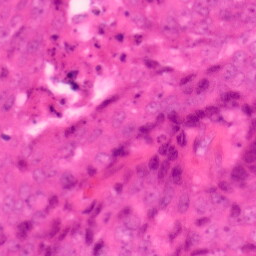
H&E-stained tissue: Colon